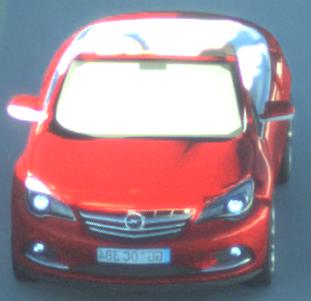
Make: Opel
Model: Cascada 1.4 Turbo
Detailed model: Cascada
Model produced from: 2013/03
Model produced until: 2015/01
Doors: 2
Color: red
Road condition: dry road
Daytime: sunrise or sunset
Contrast: high contrast